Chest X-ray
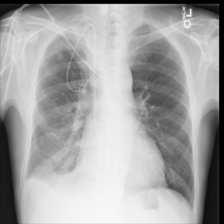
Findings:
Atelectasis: positive
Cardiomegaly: negative
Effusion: positive
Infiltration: positive
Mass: negative
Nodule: negative
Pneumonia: negative
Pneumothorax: negative
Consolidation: negative
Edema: negative
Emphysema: negative
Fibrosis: negative
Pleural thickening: negative
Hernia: negative